Field crop: maize
Growth stage: 2
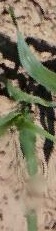
Species: maize